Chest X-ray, AP view. Patient: 60 years old, sex M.
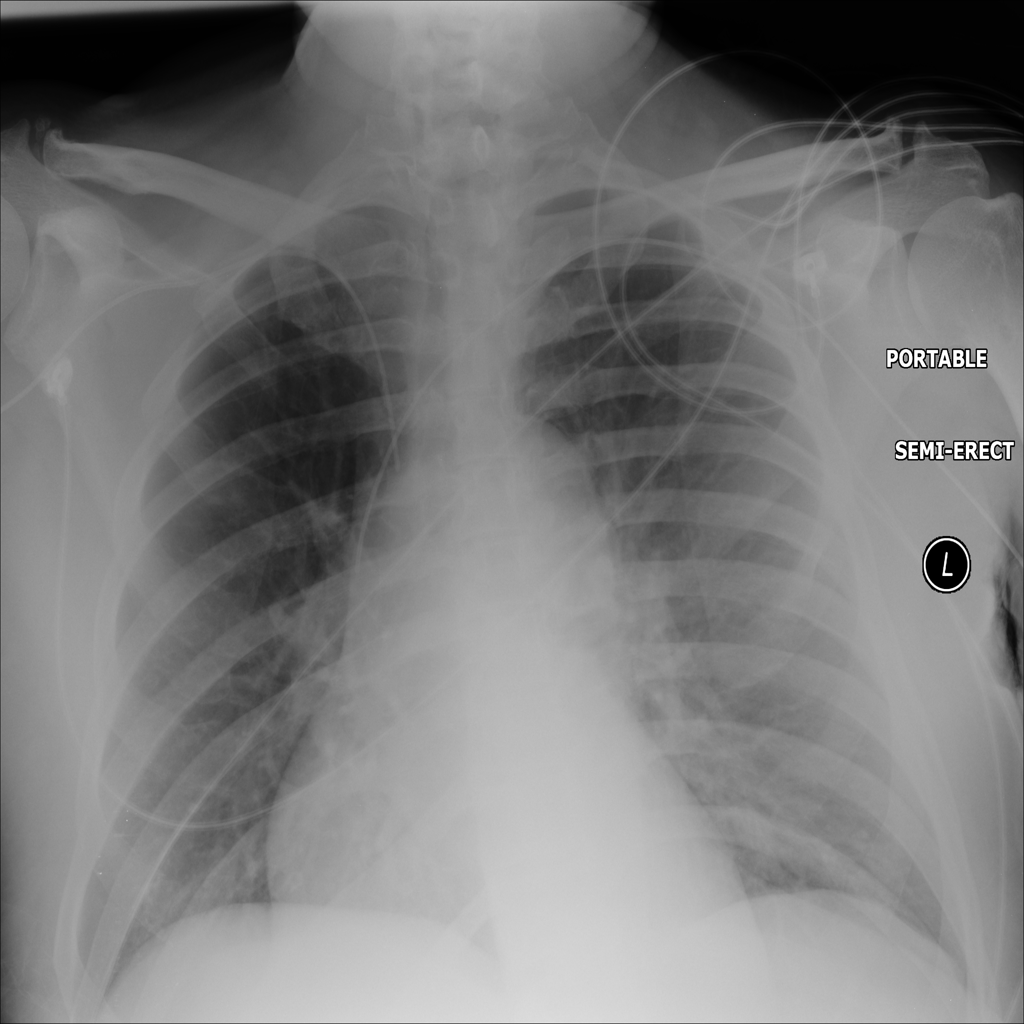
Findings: No Finding